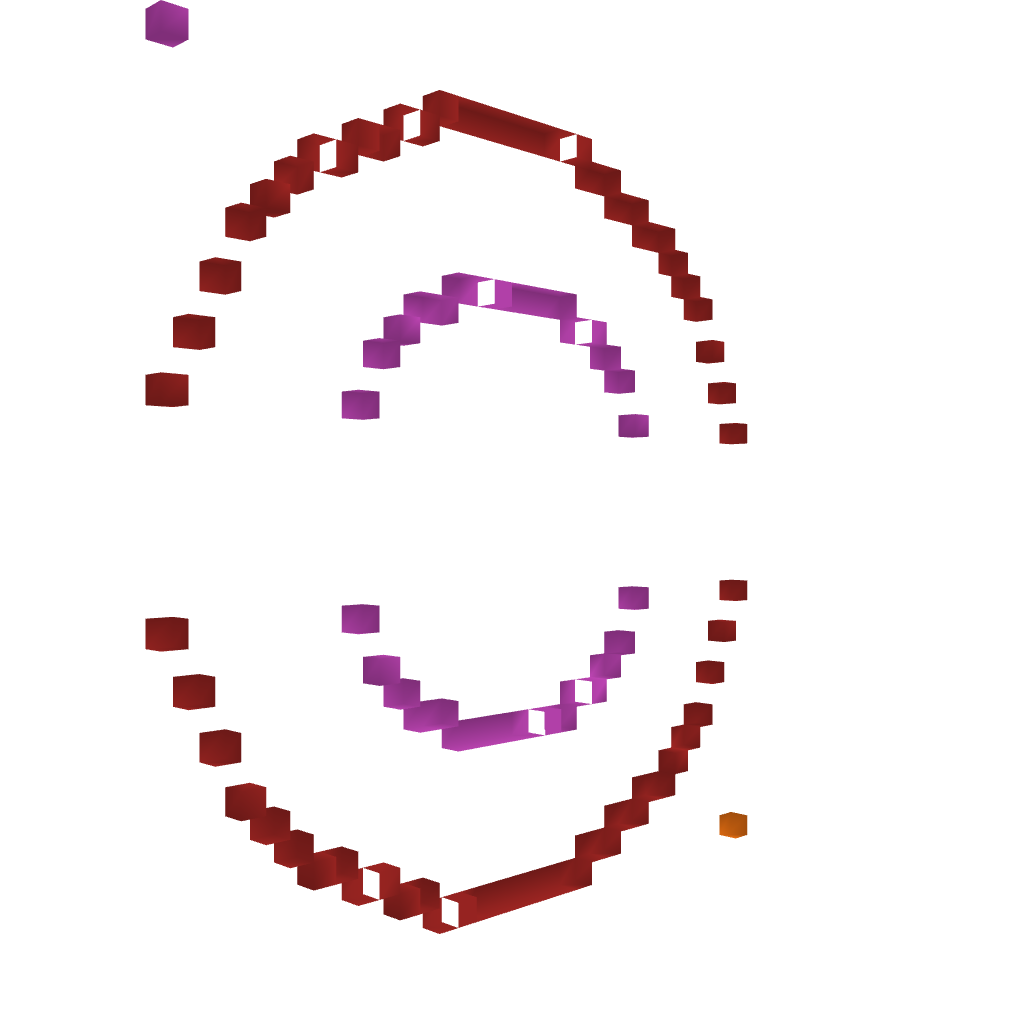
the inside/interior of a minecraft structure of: Rainbow!